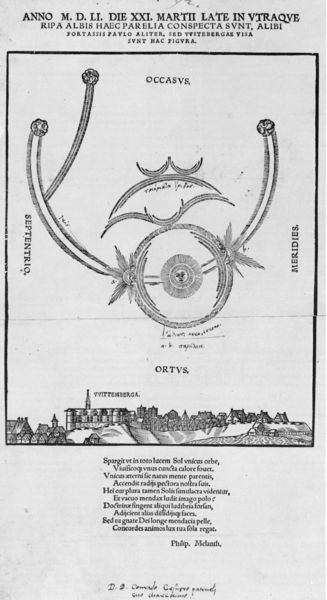
Titel: ANNO M.D.LI. DIE XXI. MARTII LATE
Künstler: Philipp Melanchthon
Standort: Zürich.
Institution: Wickiana
Schlagwörter: baum, dunkel, flügel, gott, himmel, weiß, bäume, kirchturm, landschaft, stadt, braun, grau, schwarz, zeichen, anlage, dach, schloss, muster, rahmen, sehen, erde, horizont, häuser, hügel, kirche, sonne, kreis, rund, turm, schrift, ansicht, bogen, ort, vedute, abstrakt, dorf, dächer, grafik, graphik, linien, rand, striche, ortschaft, stadtansicht, bögen, segment, kurven, mond, buch, burg, türme, palast, stern, strahlen, druck, sichel, sterne, schraffur, radierung, stich, titel, illustration, schwarzweiß, text, buchstabe, buchstaben, kreise, überschrift, kugel, schema, jahr, halbkreis, geometrisch, karte, gedicht, bahn, siedlung, plan, kreislauf, nummern, kupferstich, verse, nummer, doppelbogen, latein, lateinisch, halbkreise, dor, trum, frie, segmente, bechriftung, wunder, spalte, halbmonde, monde, chirft, rahmens, kompass, anno, wittenberg, meridian, isten, vorhersage, ?, polan, aufrriss, ortus, occasus, sonnenbewegung